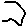
Label: hexagon